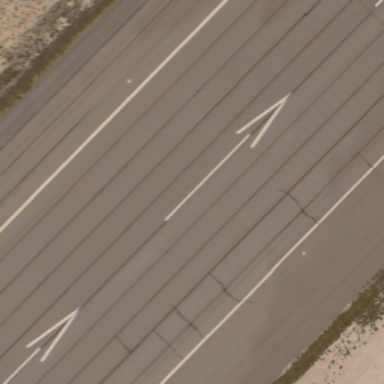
It is a straight runway with some mark lines on it .